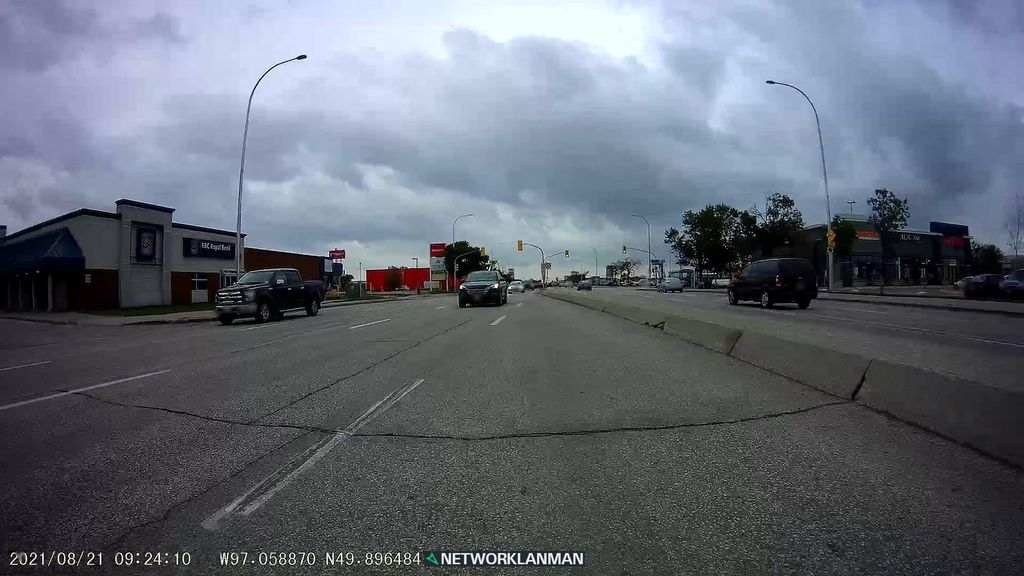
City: winnipeg